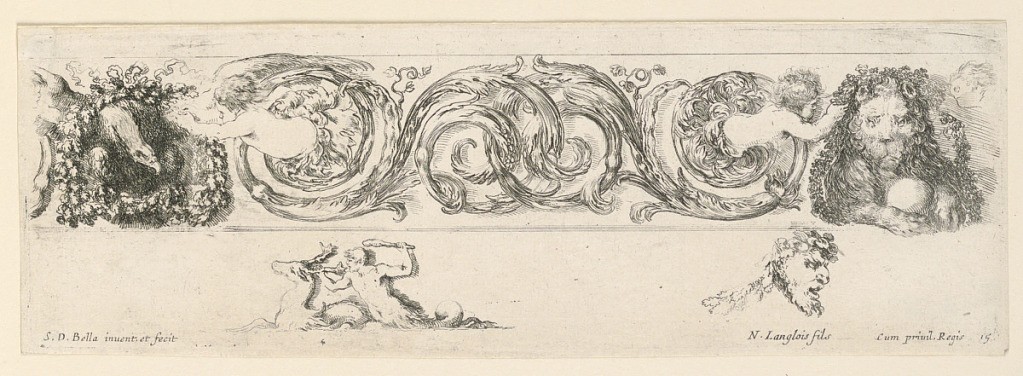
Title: Ornamenti di fregi e fogliami
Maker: Stefano della Bella, Italian, 1610–1664
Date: ca. 1648
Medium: Etching on paper
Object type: Print
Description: Plate 15